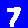
Digit: 7